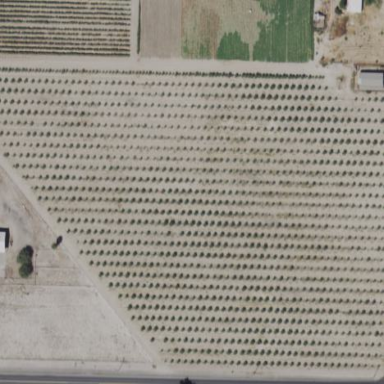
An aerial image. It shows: Vineyard.